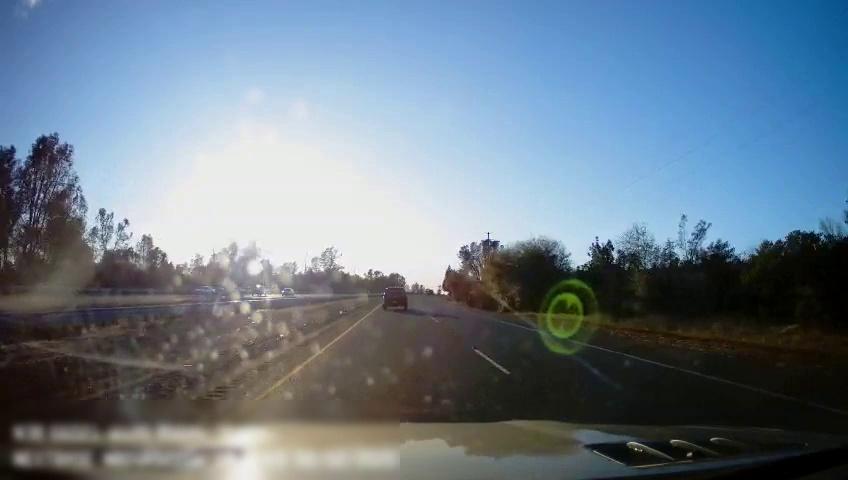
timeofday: Day
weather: Sunny
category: Drivable Space
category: Drivable Space
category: Vehicles | Truck
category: Vehicles | Car
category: Vehicles | Truck
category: Vehicles | SUV
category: Lanes | Current Lane
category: Lanes | Current Lane
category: Lanes | Alternate Lane